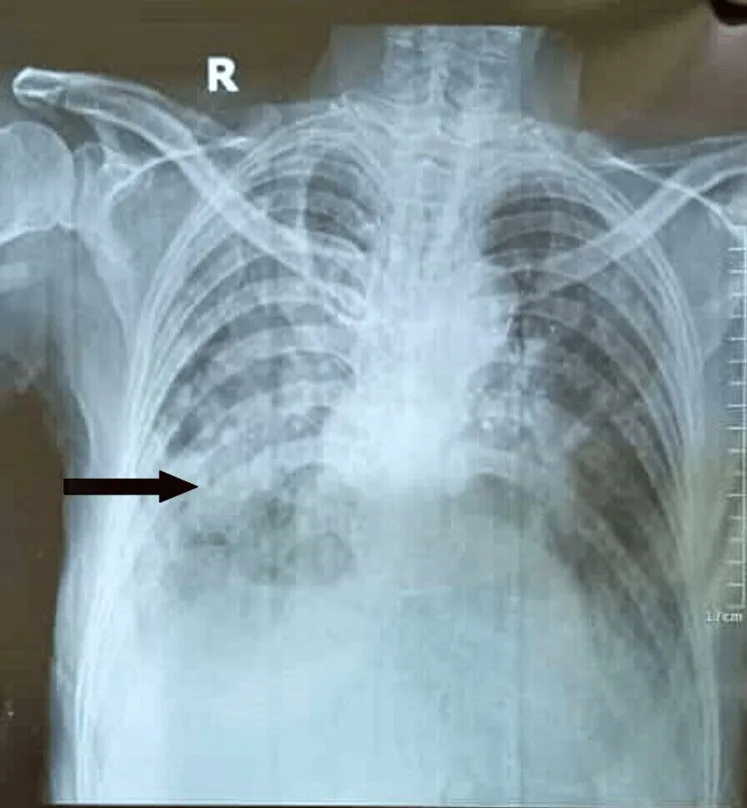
X-ray PA view chest. . X-ray showing bilateral nodular opacities and infiltrates, along with areas of consolidation.
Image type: radiology (x_ray)